Question: I've got a UIToolBar with a UITextField in it, along with a Label. I'm trying to get the label to update when the user types so they know how many characters they've typed.
Currently the UIToolBar returns to its original position when I try and update the label counter. <URL>
All I'm doing is the following:
'''
-(IBAction)CharCount:(id)sender{
NSString *substring = textField.text;
NSString *limitHit;
limitHit = substring;
int maxChar = 160;
if (limitHit.length > 0) {
TextCounter.hidden = NO;
TextCounter.text = [NSString stringWithFormat:@"%d/160", limitHit.length];
}
}
'''
How would I go about updating the label without reversing the animation to move the toolbar along with the keyboard?
======================== Edit ========================
Not using auto-layout means my view on an iPhone 4S is wrong. Their's an example below. The menu at the bottom hangs off. How do I set it so that doesn't happen?

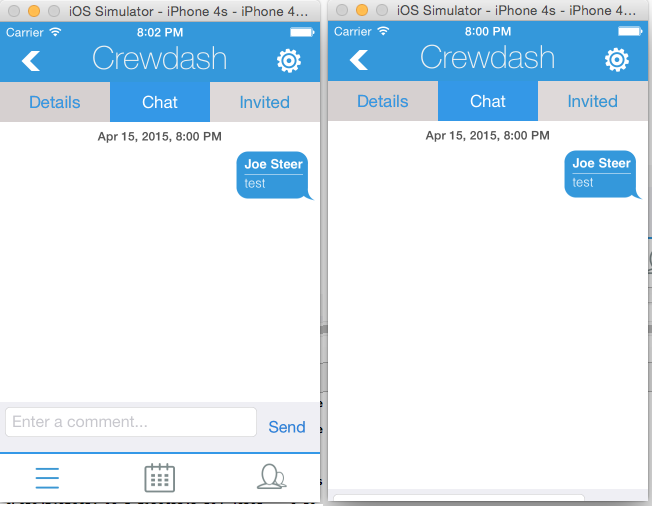
Answer: Don't turn off auto layout, just change constraints instead of frames. Changing frames with auto layout does not work because of <URL> method. This method is called by system in many cases. You need:
1. Add a bottom constraint to your toolbar:
2. Subscribe for keyboard notifications.
3. Change bottom constraint of your toolbar when keyboard will show or hide.
Code sample:
'''
- (void)dealloc {
[self unsubscribeForKeyboardNotifications];
}
- (void)viewDidLoad {
[super viewDidLoad];
[self subscribeForKeyboardNotifications];
}
#pragma mark - Keyboard notifications
- (void)subscribeForKeyboardNotifications {
[[NSNotificationCenter defaultCenter] addObserver:self
selector:@selector(keyboardWillAppear:)
name:UIKeyboardWillShowNotification
object:nil];
[[NSNotificationCenter defaultCenter] addObserver:self
selector:@selector(keyboardWillDisappear:)
name:UIKeyboardWillHideNotification
object:nil];
}
- (void)unsubscribeForKeyboardNotifications {
[[NSNotificationCenter defaultCenter] removeObserver:self name:UIKeyboardWillShowNotification object:nil];
[[NSNotificationCenter defaultCenter] removeObserver:self name:UIKeyboardWillHideNotification object:nil];
}
- (void)keyboardWillAppear:(NSNotification *)notification {
CGFloat keyboardHeight = [notification.userInfo[UIKeyboardFrameEndUserInfoKey] CGRectValue].size.height;
[self changeToolbarBottomConstraintWithConstant:keyboardHeight];
}
- (void)keyboardWillDisappear:(NSNotification *)notification {
[self changeToolbarBottomConstraintWithConstant:0];
}
- (void)changeToolbarBottomConstraintWithConstant:(CGFloat)constant {
[self.toolBar.superview.constraints enumerateObjectsUsingBlock:
^(NSLayoutConstraint *constraint, NSUInteger idx, BOOL *stop) {
if (constraint.secondItem == self.toolBar && constraint.secondAttribute == NSLayoutAttributeBottom)
constraint.constant = constant;
}];
[UIView animateWithDuration:0.5
animations:^{
[self.view layoutIfNeeded];
}];
}
'''
Result: